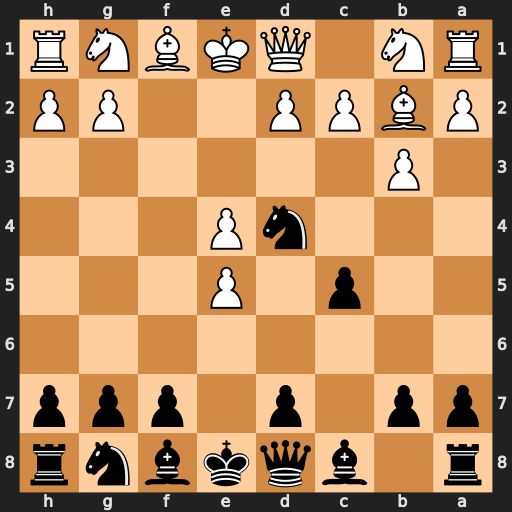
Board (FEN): r1bqkbnr/pp1p1ppp/8/2p1P3/3nP3/1P6/PBPP2PP/RN1QKBNR
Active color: b
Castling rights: KQkq
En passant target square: -
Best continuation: Qh4+ g3 Qxe4+